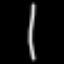
Label: line